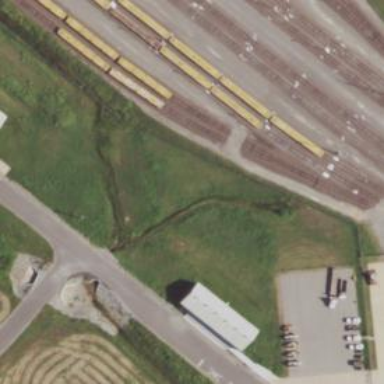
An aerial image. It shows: Railway level crossing.